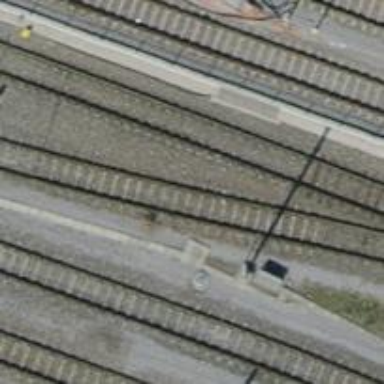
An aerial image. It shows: Single-track electrified railway yard with contact line electrification.